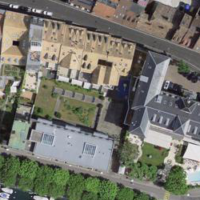
EUNIS habitat code: 54
Species observed at this site:
Chroicocephalus ridibundus
Phalacrocorax carbo
Podiceps cristatus
Larus michahellis
Cygnus olor
Fulica atra
Anas platyrhynchos
Mergus merganser
Aythya fuligula
Passer domesticus